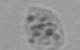
Label: Amoeba